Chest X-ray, AP view. Patient: 76 years old, sex F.
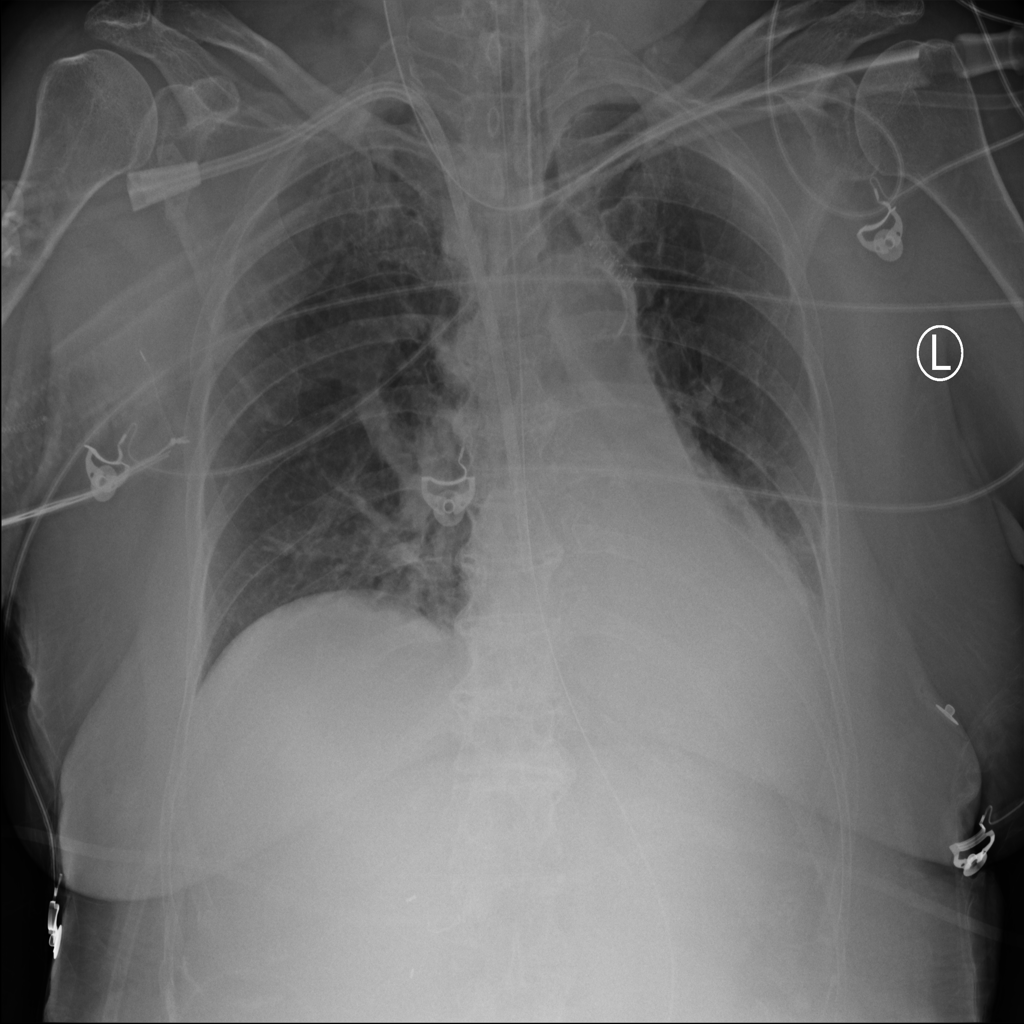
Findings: No Finding